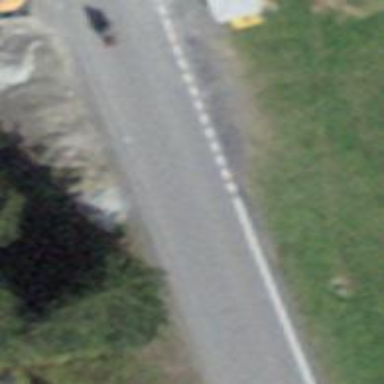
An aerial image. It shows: Asphalt tertiary road without sidewalk.